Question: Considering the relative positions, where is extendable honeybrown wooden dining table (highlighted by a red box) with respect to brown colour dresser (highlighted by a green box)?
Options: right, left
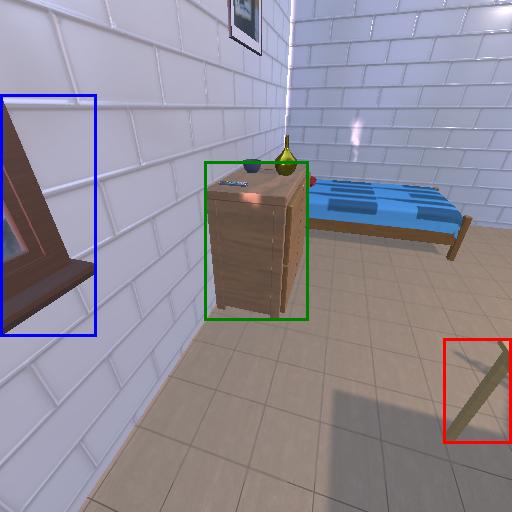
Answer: right